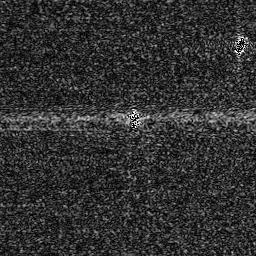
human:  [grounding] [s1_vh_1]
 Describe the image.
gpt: In the satellite image, there is  <ref>1 small ship </ref> <box>[[48, 42, 55, 50, 0]]</box> located at center,  <ref>1 small ship </ref> <box>[[90, 12, 96, 21, 0]]</box> located at top right.